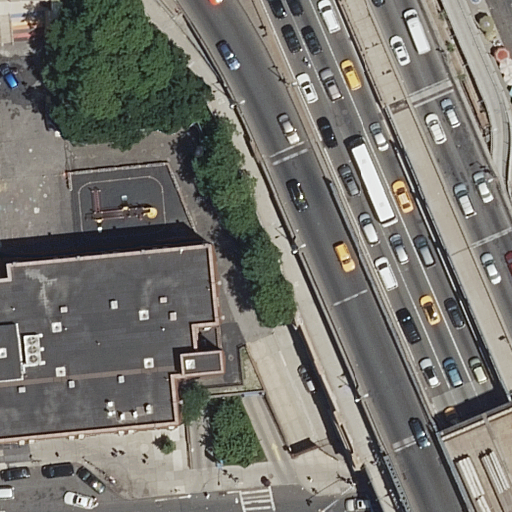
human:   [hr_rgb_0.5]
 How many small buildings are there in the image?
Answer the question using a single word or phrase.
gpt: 0

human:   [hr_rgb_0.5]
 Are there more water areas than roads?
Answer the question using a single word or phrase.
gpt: no

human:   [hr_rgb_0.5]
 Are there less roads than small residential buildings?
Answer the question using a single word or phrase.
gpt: no

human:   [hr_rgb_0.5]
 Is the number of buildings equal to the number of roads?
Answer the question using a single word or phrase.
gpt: no

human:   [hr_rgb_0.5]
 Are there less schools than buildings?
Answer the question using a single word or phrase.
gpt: no

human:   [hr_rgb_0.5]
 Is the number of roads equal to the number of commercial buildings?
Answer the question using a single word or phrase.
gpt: no

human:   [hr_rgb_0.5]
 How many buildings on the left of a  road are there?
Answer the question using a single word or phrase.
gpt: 1

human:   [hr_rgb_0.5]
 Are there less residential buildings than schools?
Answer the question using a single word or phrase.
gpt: no

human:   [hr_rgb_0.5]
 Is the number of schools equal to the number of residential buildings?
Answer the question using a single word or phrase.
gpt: yes

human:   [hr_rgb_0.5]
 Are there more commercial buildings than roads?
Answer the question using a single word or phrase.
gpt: no

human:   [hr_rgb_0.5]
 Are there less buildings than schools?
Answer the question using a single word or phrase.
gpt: no

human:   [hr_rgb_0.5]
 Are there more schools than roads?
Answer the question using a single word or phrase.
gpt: no

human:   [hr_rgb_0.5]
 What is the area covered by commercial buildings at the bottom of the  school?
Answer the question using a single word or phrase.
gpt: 0m2

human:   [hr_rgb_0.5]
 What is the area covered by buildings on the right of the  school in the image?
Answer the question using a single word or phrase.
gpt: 0m2

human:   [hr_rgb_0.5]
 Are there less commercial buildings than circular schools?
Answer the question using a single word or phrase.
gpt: no

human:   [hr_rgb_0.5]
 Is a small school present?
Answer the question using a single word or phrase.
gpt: no

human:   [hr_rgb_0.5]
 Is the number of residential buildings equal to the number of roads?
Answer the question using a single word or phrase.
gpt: no

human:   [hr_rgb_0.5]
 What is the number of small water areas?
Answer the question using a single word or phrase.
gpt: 0

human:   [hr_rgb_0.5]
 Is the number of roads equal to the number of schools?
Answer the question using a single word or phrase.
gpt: no

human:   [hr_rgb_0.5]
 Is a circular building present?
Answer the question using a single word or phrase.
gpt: no

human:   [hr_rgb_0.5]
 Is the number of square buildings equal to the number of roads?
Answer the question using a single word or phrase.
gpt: no

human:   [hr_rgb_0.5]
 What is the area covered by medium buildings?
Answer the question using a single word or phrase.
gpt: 0m2

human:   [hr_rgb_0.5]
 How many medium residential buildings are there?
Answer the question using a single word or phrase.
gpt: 0

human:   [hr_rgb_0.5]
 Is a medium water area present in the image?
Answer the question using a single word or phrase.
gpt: no

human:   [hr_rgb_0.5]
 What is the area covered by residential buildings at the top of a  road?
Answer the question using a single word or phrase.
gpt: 1031m2

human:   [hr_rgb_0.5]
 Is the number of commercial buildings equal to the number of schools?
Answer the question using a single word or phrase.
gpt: no

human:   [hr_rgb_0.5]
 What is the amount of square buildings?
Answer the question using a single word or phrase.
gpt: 0

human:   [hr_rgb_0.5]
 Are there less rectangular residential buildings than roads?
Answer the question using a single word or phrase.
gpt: yes

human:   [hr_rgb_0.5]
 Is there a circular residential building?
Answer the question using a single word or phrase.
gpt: no

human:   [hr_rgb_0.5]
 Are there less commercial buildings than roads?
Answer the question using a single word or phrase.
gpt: yes

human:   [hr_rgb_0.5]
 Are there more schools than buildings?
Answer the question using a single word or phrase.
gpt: no

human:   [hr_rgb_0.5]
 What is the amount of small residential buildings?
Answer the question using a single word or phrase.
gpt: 0

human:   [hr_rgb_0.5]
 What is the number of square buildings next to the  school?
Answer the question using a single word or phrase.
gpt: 0

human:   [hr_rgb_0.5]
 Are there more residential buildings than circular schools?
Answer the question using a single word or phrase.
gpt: yes

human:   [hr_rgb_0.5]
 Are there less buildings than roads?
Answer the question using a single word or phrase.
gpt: yes

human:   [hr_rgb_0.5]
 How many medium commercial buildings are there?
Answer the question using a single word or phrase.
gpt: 0